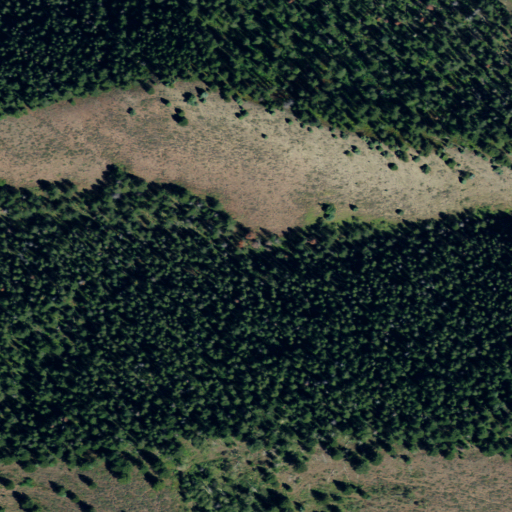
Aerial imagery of valley in Idaho named Terrace Canyon containing evergreen forest and shrub